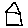
Label: house